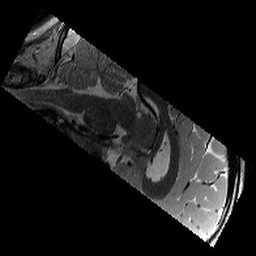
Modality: T2w
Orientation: sagittal
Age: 11
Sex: male
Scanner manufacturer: siemens
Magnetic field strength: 3 T
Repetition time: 9.23 s
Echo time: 0.067 s